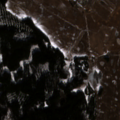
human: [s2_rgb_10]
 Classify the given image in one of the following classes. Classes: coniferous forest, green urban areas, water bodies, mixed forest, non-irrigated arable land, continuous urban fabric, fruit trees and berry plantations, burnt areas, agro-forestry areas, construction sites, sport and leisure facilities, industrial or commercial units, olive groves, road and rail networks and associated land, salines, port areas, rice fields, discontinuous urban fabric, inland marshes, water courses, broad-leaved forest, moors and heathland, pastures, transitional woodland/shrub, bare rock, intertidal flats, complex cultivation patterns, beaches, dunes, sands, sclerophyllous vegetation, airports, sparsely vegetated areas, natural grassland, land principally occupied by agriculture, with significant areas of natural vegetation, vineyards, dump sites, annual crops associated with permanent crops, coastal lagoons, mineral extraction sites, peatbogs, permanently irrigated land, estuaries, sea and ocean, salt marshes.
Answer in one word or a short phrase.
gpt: non-irrigated arable land, pastures, complex cultivation patterns, coniferous forest, mixed forest